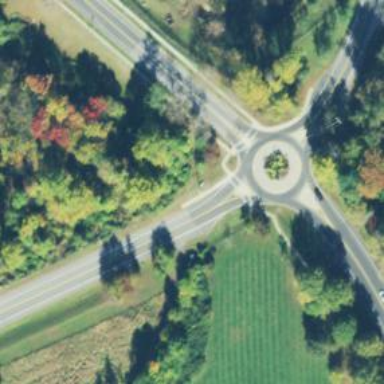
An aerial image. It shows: Roundabout at tertiary road junction.